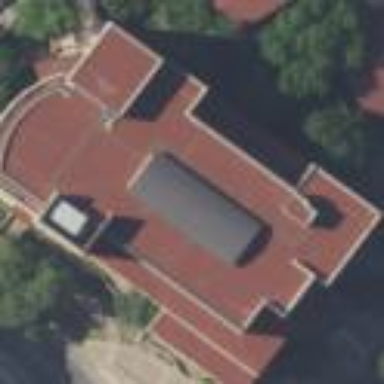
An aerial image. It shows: University building.